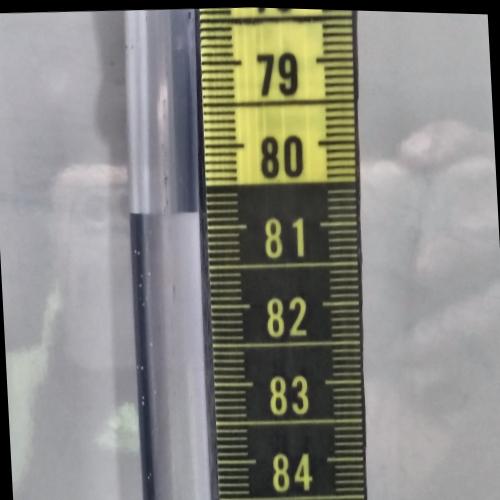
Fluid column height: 80.8 cm